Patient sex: F
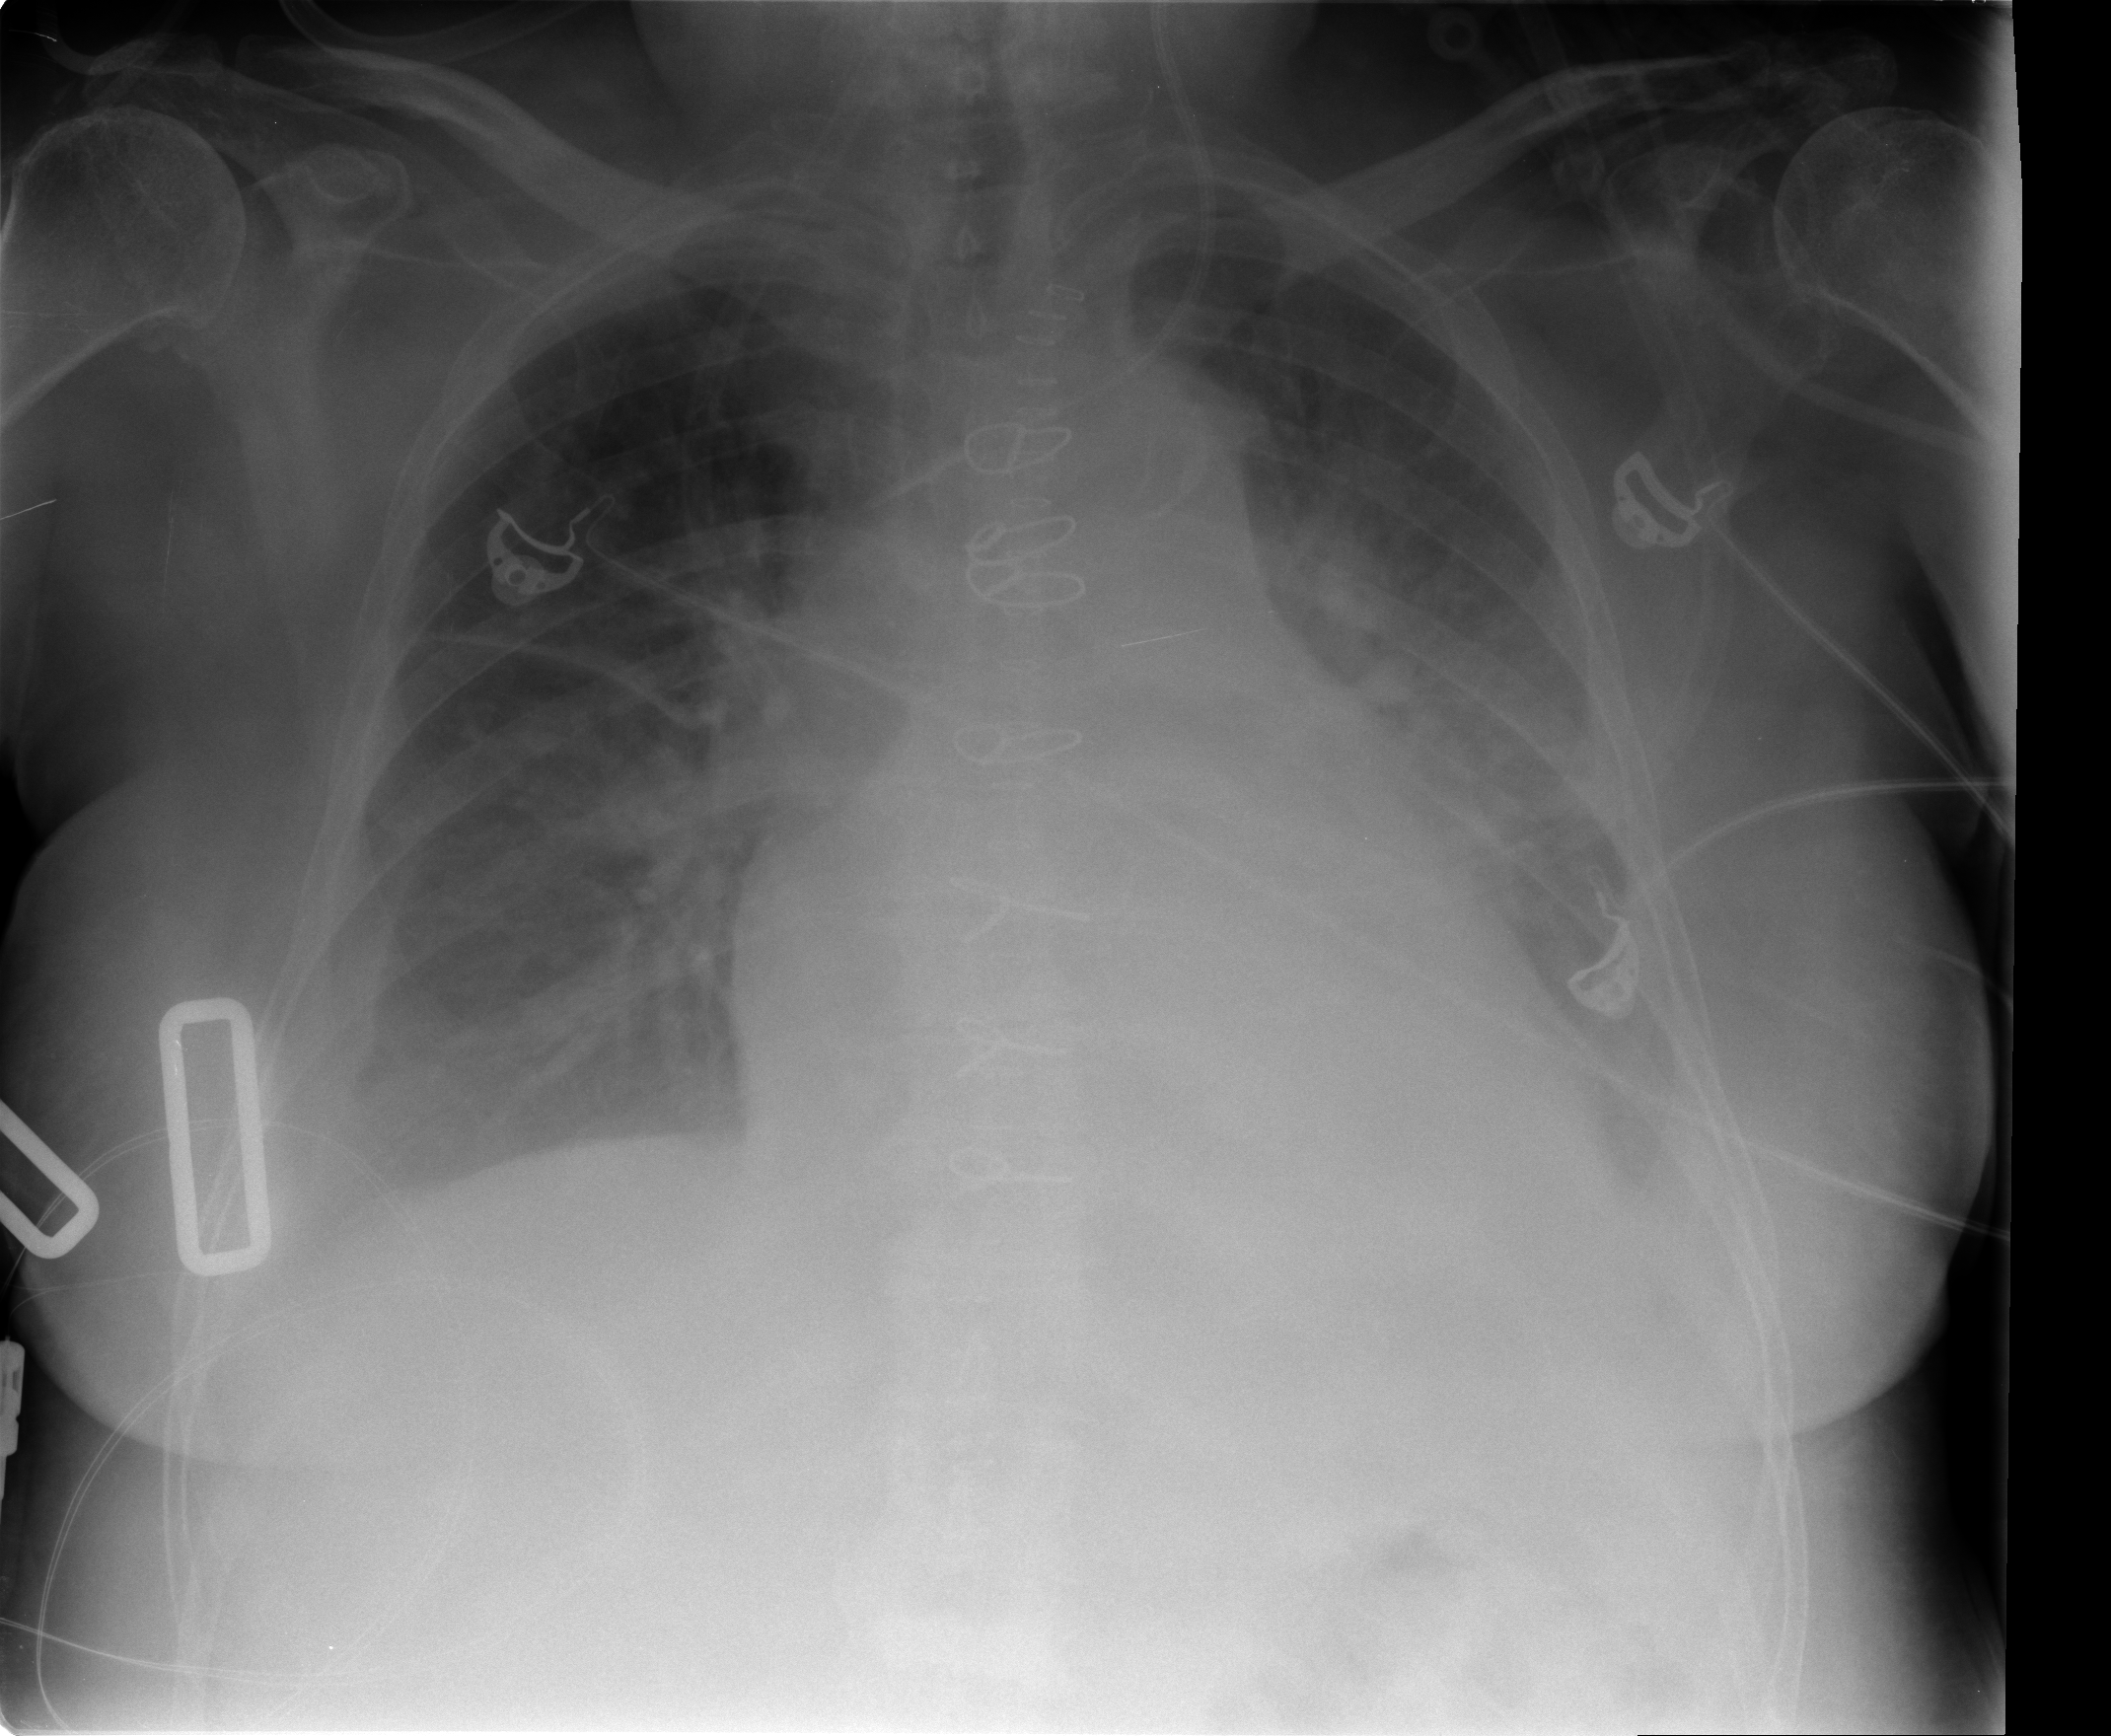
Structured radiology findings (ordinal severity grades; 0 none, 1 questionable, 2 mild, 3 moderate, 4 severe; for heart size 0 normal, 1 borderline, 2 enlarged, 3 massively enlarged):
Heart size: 2
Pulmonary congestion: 3
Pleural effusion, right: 2
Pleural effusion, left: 2
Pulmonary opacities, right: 2
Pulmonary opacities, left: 2
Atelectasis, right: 2
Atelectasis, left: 2